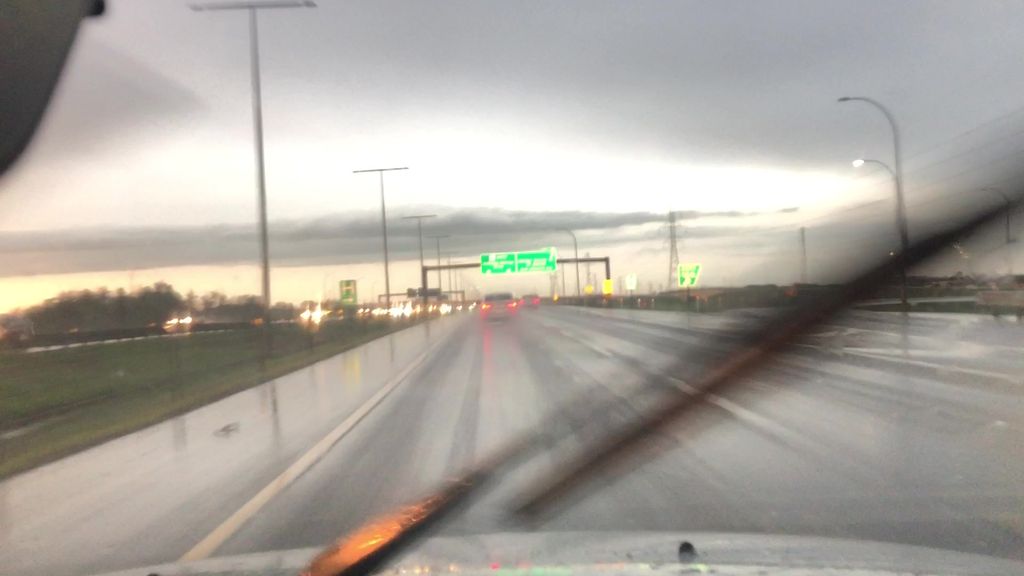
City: edmonton